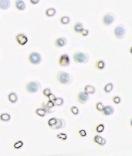
Label: Phaeocystis